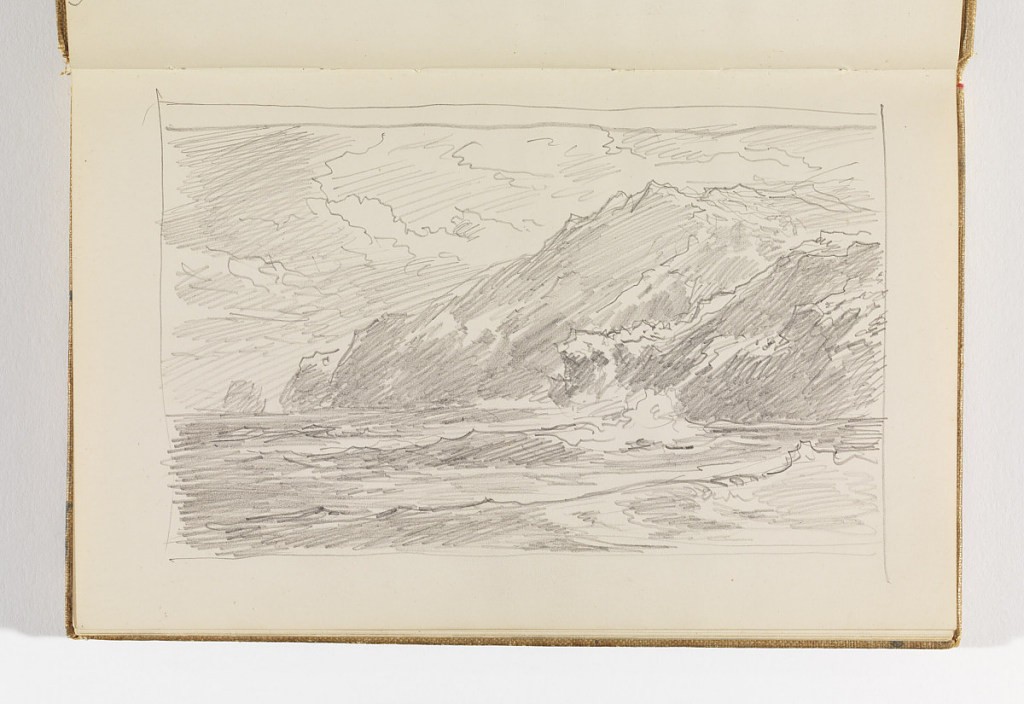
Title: Cornish Sea Coast and Protruding Cliffs (Recto); Study of Rippling Water (Verso)
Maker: William Trost Richards, American, 1833–1905
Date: after 1878
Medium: Graphite on cream wove paper
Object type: Sketchbook folio
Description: Recto: flat sea, four layers of cliffs on right; Verso: very rough, incomplete sketch of flat sea.